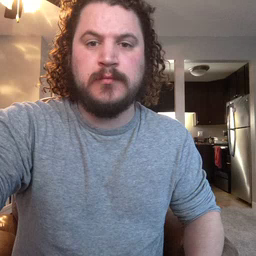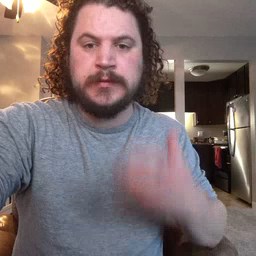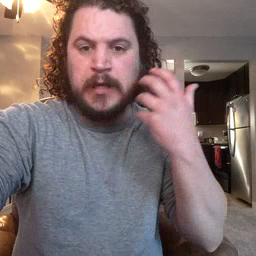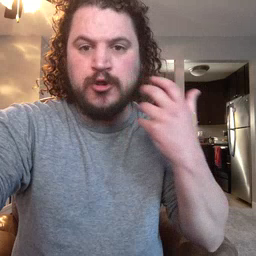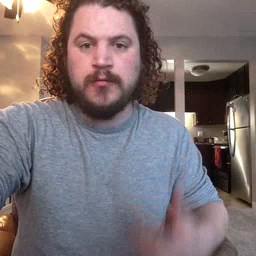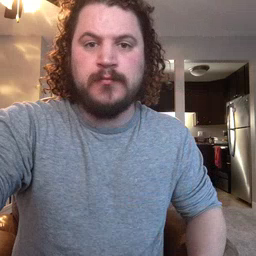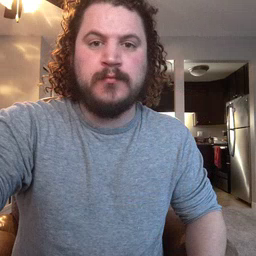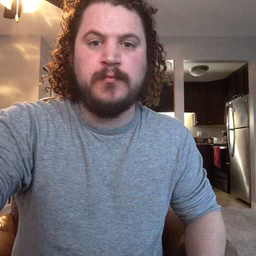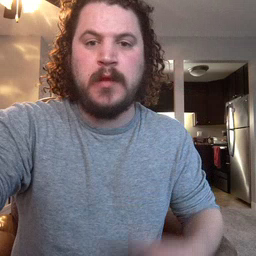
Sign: tiger